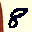
Label: 8